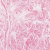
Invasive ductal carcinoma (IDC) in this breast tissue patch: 0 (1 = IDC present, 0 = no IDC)